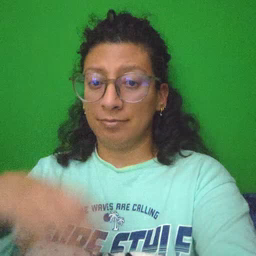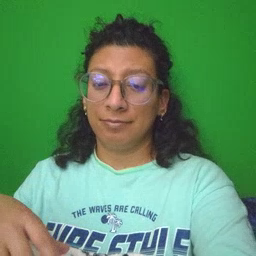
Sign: make